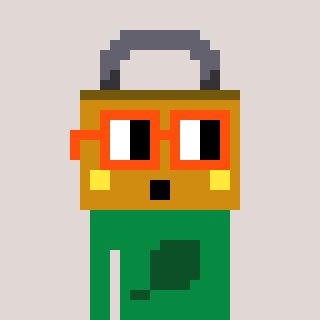
a pixel art character with square orange glasses, a lock-shaped head and a green-colored body on a warm background